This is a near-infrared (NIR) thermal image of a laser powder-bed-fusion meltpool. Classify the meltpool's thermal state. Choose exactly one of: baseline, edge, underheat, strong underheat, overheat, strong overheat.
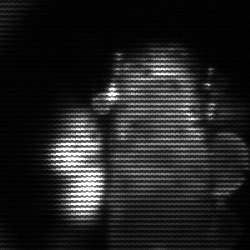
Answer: strong underheat